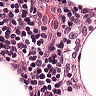
Metastatic tissue present: no